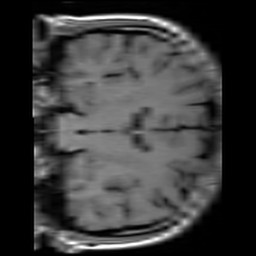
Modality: T1w
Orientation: coronal
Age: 19
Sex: female
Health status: healthy
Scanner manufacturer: siemens
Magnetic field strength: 3 T
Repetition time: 4.1 s
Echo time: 0.0085 s